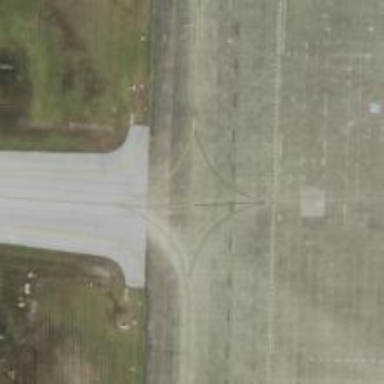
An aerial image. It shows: Image of taxiway at airport.